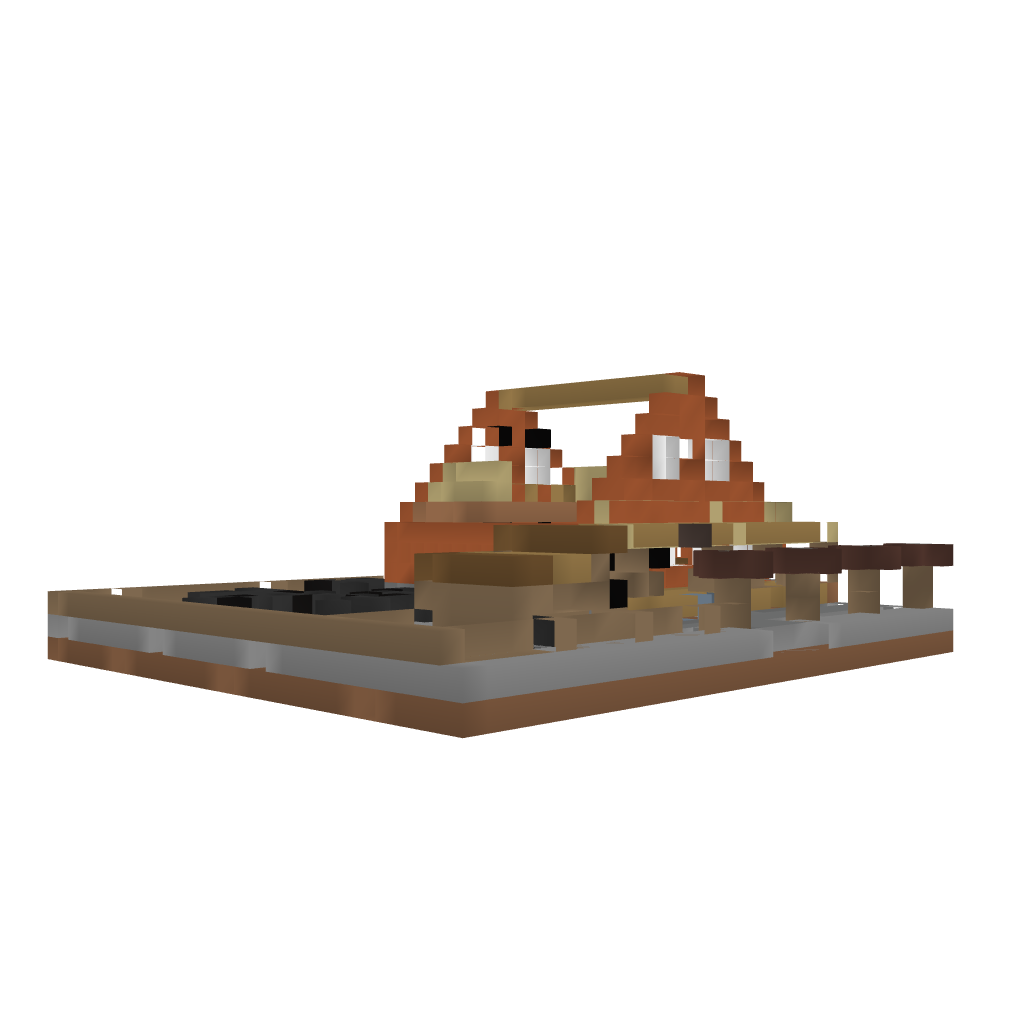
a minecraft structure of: Farm Store